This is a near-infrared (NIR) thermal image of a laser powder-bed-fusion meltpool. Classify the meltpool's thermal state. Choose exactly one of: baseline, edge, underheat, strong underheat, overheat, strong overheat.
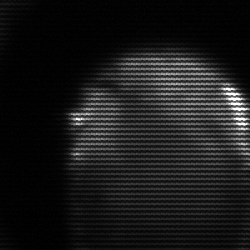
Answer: edge